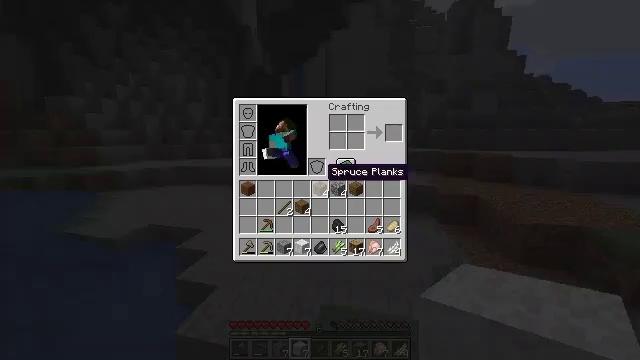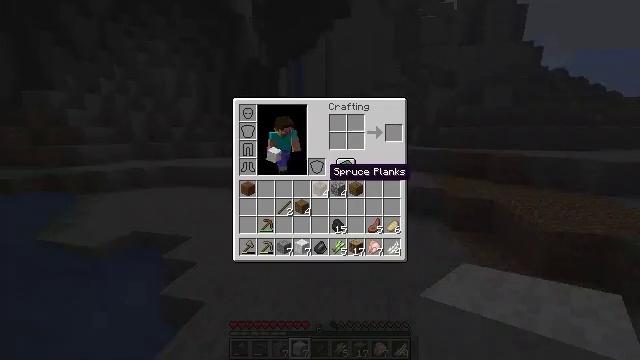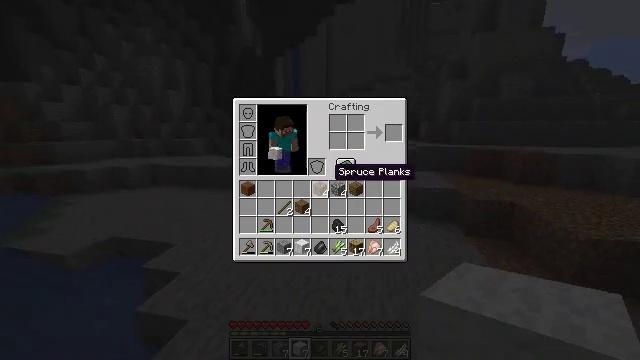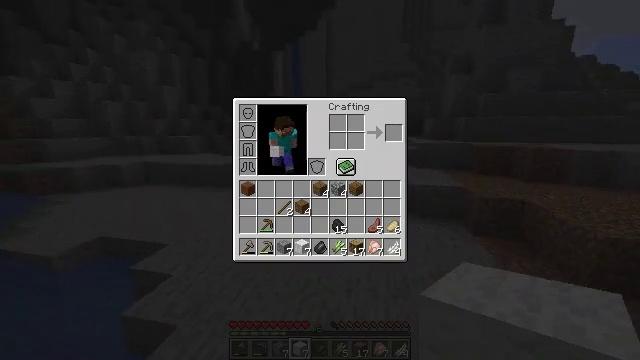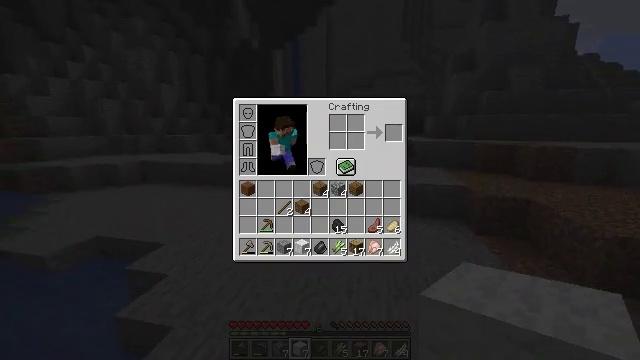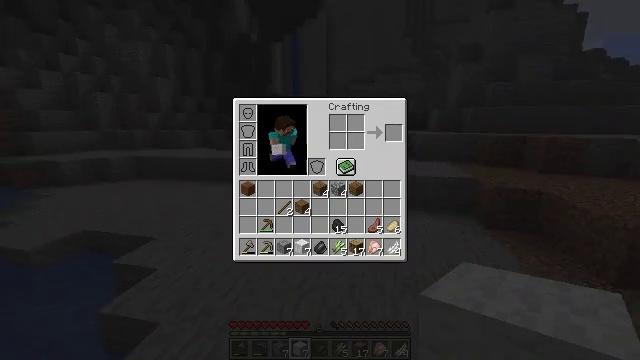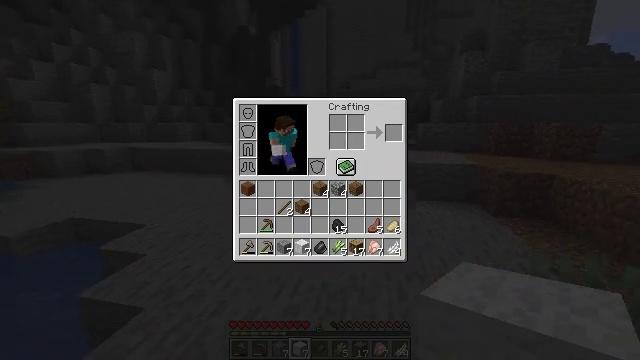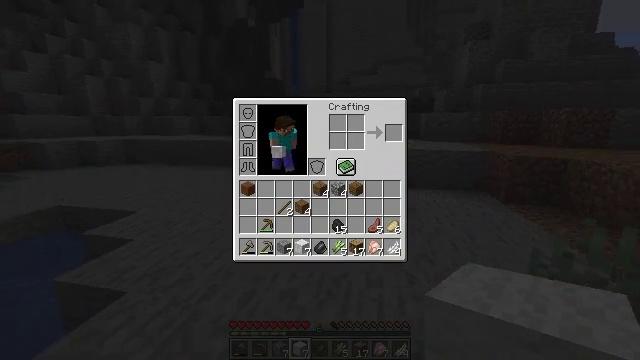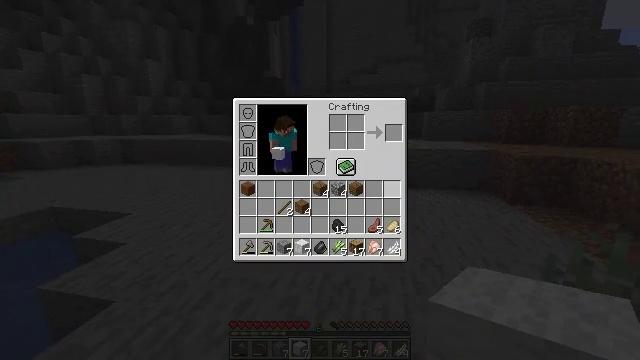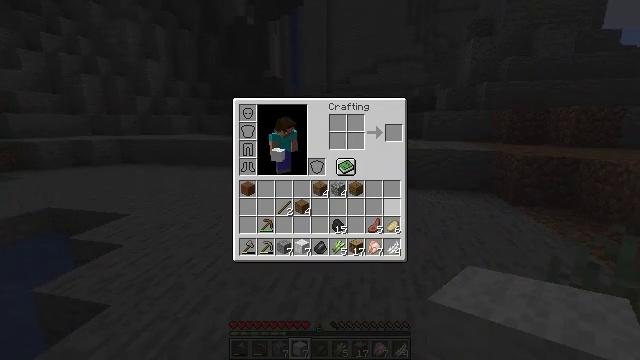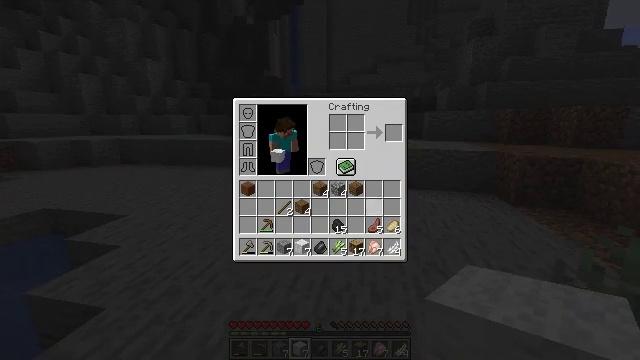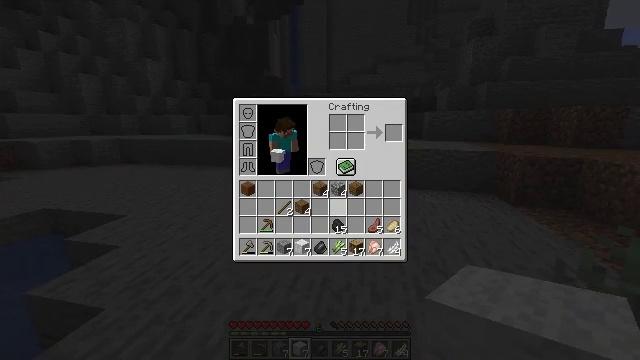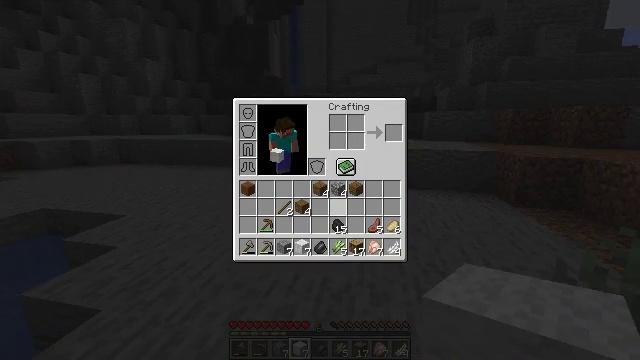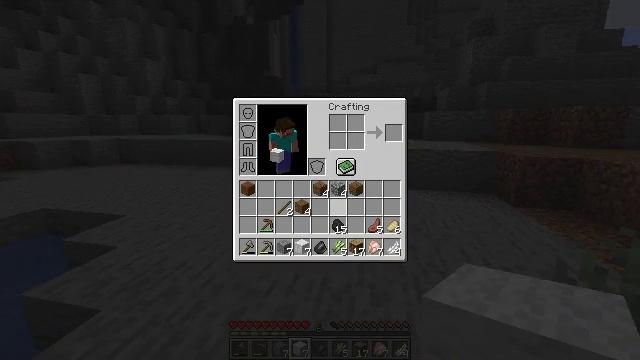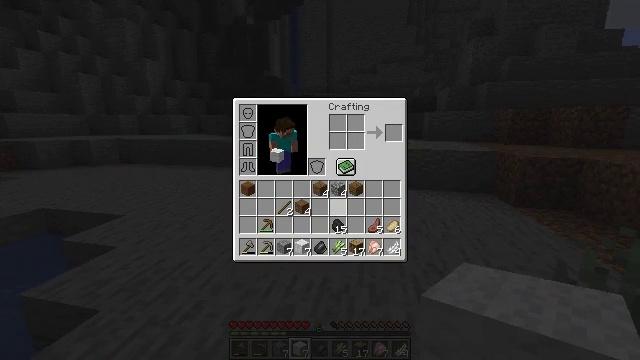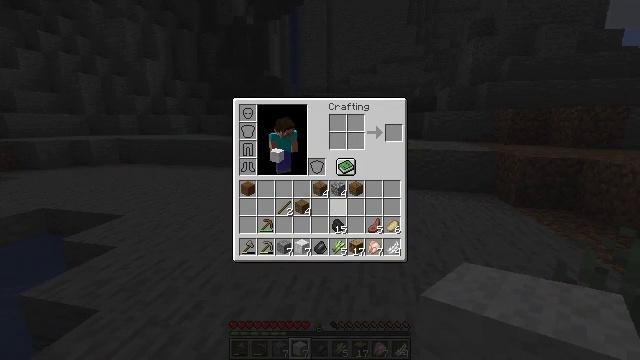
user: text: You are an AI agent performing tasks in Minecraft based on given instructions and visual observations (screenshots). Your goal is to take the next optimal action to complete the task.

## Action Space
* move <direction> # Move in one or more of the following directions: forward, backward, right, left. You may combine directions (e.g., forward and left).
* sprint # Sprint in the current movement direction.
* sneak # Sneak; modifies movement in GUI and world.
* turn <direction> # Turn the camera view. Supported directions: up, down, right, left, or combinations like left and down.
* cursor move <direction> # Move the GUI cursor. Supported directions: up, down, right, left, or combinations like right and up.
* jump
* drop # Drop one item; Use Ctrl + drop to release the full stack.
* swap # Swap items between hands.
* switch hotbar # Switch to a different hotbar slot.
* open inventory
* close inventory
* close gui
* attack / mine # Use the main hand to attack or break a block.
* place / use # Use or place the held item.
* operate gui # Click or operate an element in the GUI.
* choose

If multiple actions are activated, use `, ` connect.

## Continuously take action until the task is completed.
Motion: motion action
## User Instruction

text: Interact with the crafting table to craft a spruce slab.
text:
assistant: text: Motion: move forward, jump, close inventory
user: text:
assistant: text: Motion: close inventory
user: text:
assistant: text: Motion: cursor move right, close inventory
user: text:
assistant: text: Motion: cursor move right, open gui
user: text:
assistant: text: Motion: cursor move right
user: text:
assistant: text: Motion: no_op
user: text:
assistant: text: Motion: cursor move down
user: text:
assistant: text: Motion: cursor move down
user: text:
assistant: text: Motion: cursor move down
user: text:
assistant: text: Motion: cursor move left
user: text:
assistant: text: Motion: cursor move left
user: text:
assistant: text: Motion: no_op
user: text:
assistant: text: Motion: no_op
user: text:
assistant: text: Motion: no_op
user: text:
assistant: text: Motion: cursor move left
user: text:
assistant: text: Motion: no_op
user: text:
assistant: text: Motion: cursor move left
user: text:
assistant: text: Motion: no_op
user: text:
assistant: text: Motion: no_op
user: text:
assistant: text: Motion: no_op
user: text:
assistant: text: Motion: no_op
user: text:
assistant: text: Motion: no_op
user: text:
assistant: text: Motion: no_op
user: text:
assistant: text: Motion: no_op
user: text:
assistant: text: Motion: no_op
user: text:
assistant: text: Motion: no_op
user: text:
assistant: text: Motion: no_op
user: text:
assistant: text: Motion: no_op
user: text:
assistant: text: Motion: no_op
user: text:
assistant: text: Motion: no_op